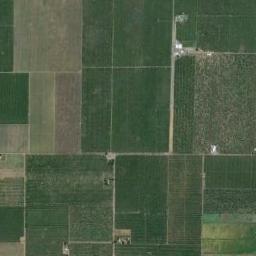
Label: rectangular_farmland